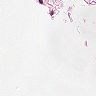
Metastatic tissue present: no